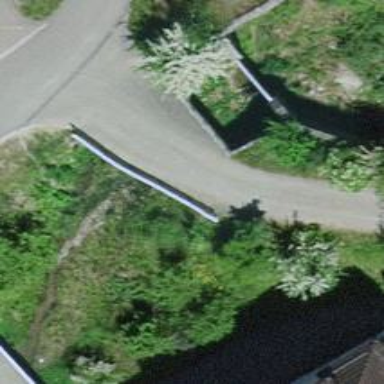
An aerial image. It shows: Service road on bridge paved with paving stones.